Question: I'm trying to build my website project and publish it trough Visual Studio.Right now I see this error and can't figure out how to fix it. I see there is something wrong with devExpress versions ?Do i need to update it or something? Probably somebody already saw that kind of error and can help..

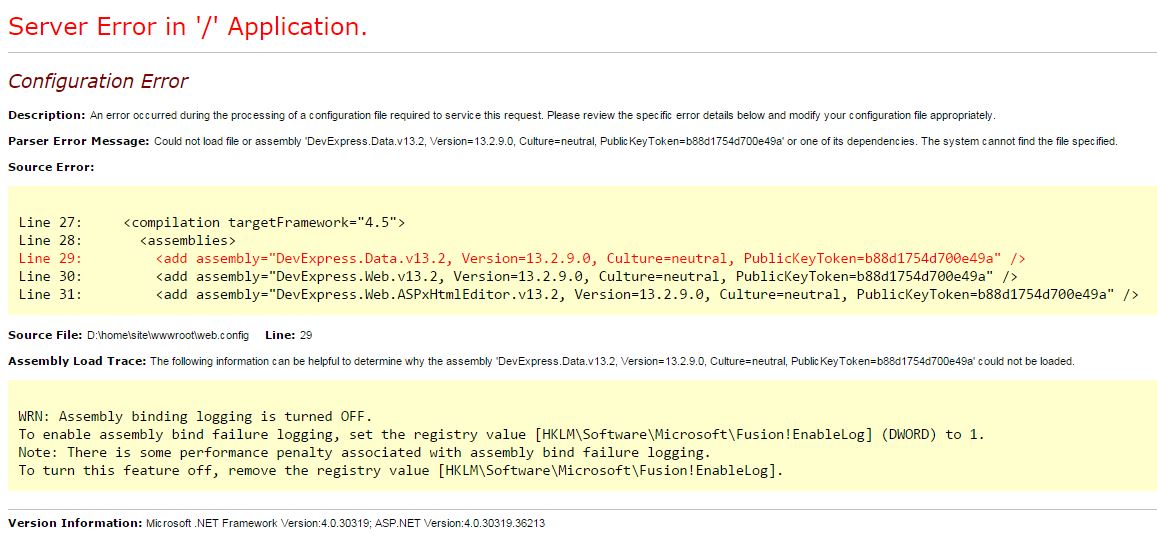
Answer: As i can suspect about your issue from your provided details, there is some problem with your application Target framework and DevExpress dlls. Your application's Target Framework is 4.5 and as i can see from the last line in of the error log - - V4.0.xxx.
There may be two way to solve your problem as below:
- -
> If it does not solve your problem then please use recommendations from
the <URL>
More references:
<URL>